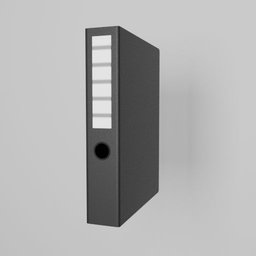
Label: tools